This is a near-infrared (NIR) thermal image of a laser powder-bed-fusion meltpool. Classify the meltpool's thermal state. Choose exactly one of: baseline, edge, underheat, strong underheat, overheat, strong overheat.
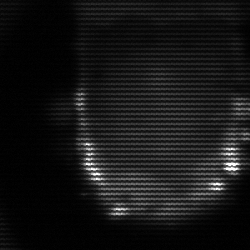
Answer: baseline